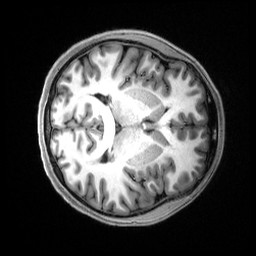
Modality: T1w
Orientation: axial
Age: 19
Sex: female
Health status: healthy
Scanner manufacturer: siemens
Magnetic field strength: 3 T
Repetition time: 2.5 s
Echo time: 0.00222 s